This plot shows a bearing's acceleration signal over time (raw waveform). What is the most likely bearing condition (normal, inner_race, outer_race, ball)?
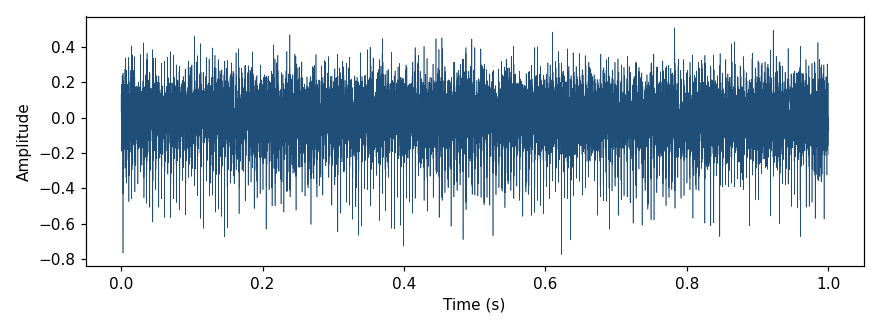
Answer: outer_race